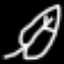
Label: leaf